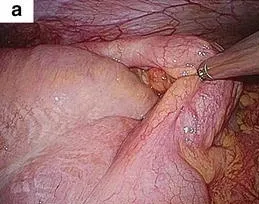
Intraoperative findings. A; Ileocolic intussusception was confirmed. Laparoscopic reduction failed.
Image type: medical_photograph (other_medical_photograph)